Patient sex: M
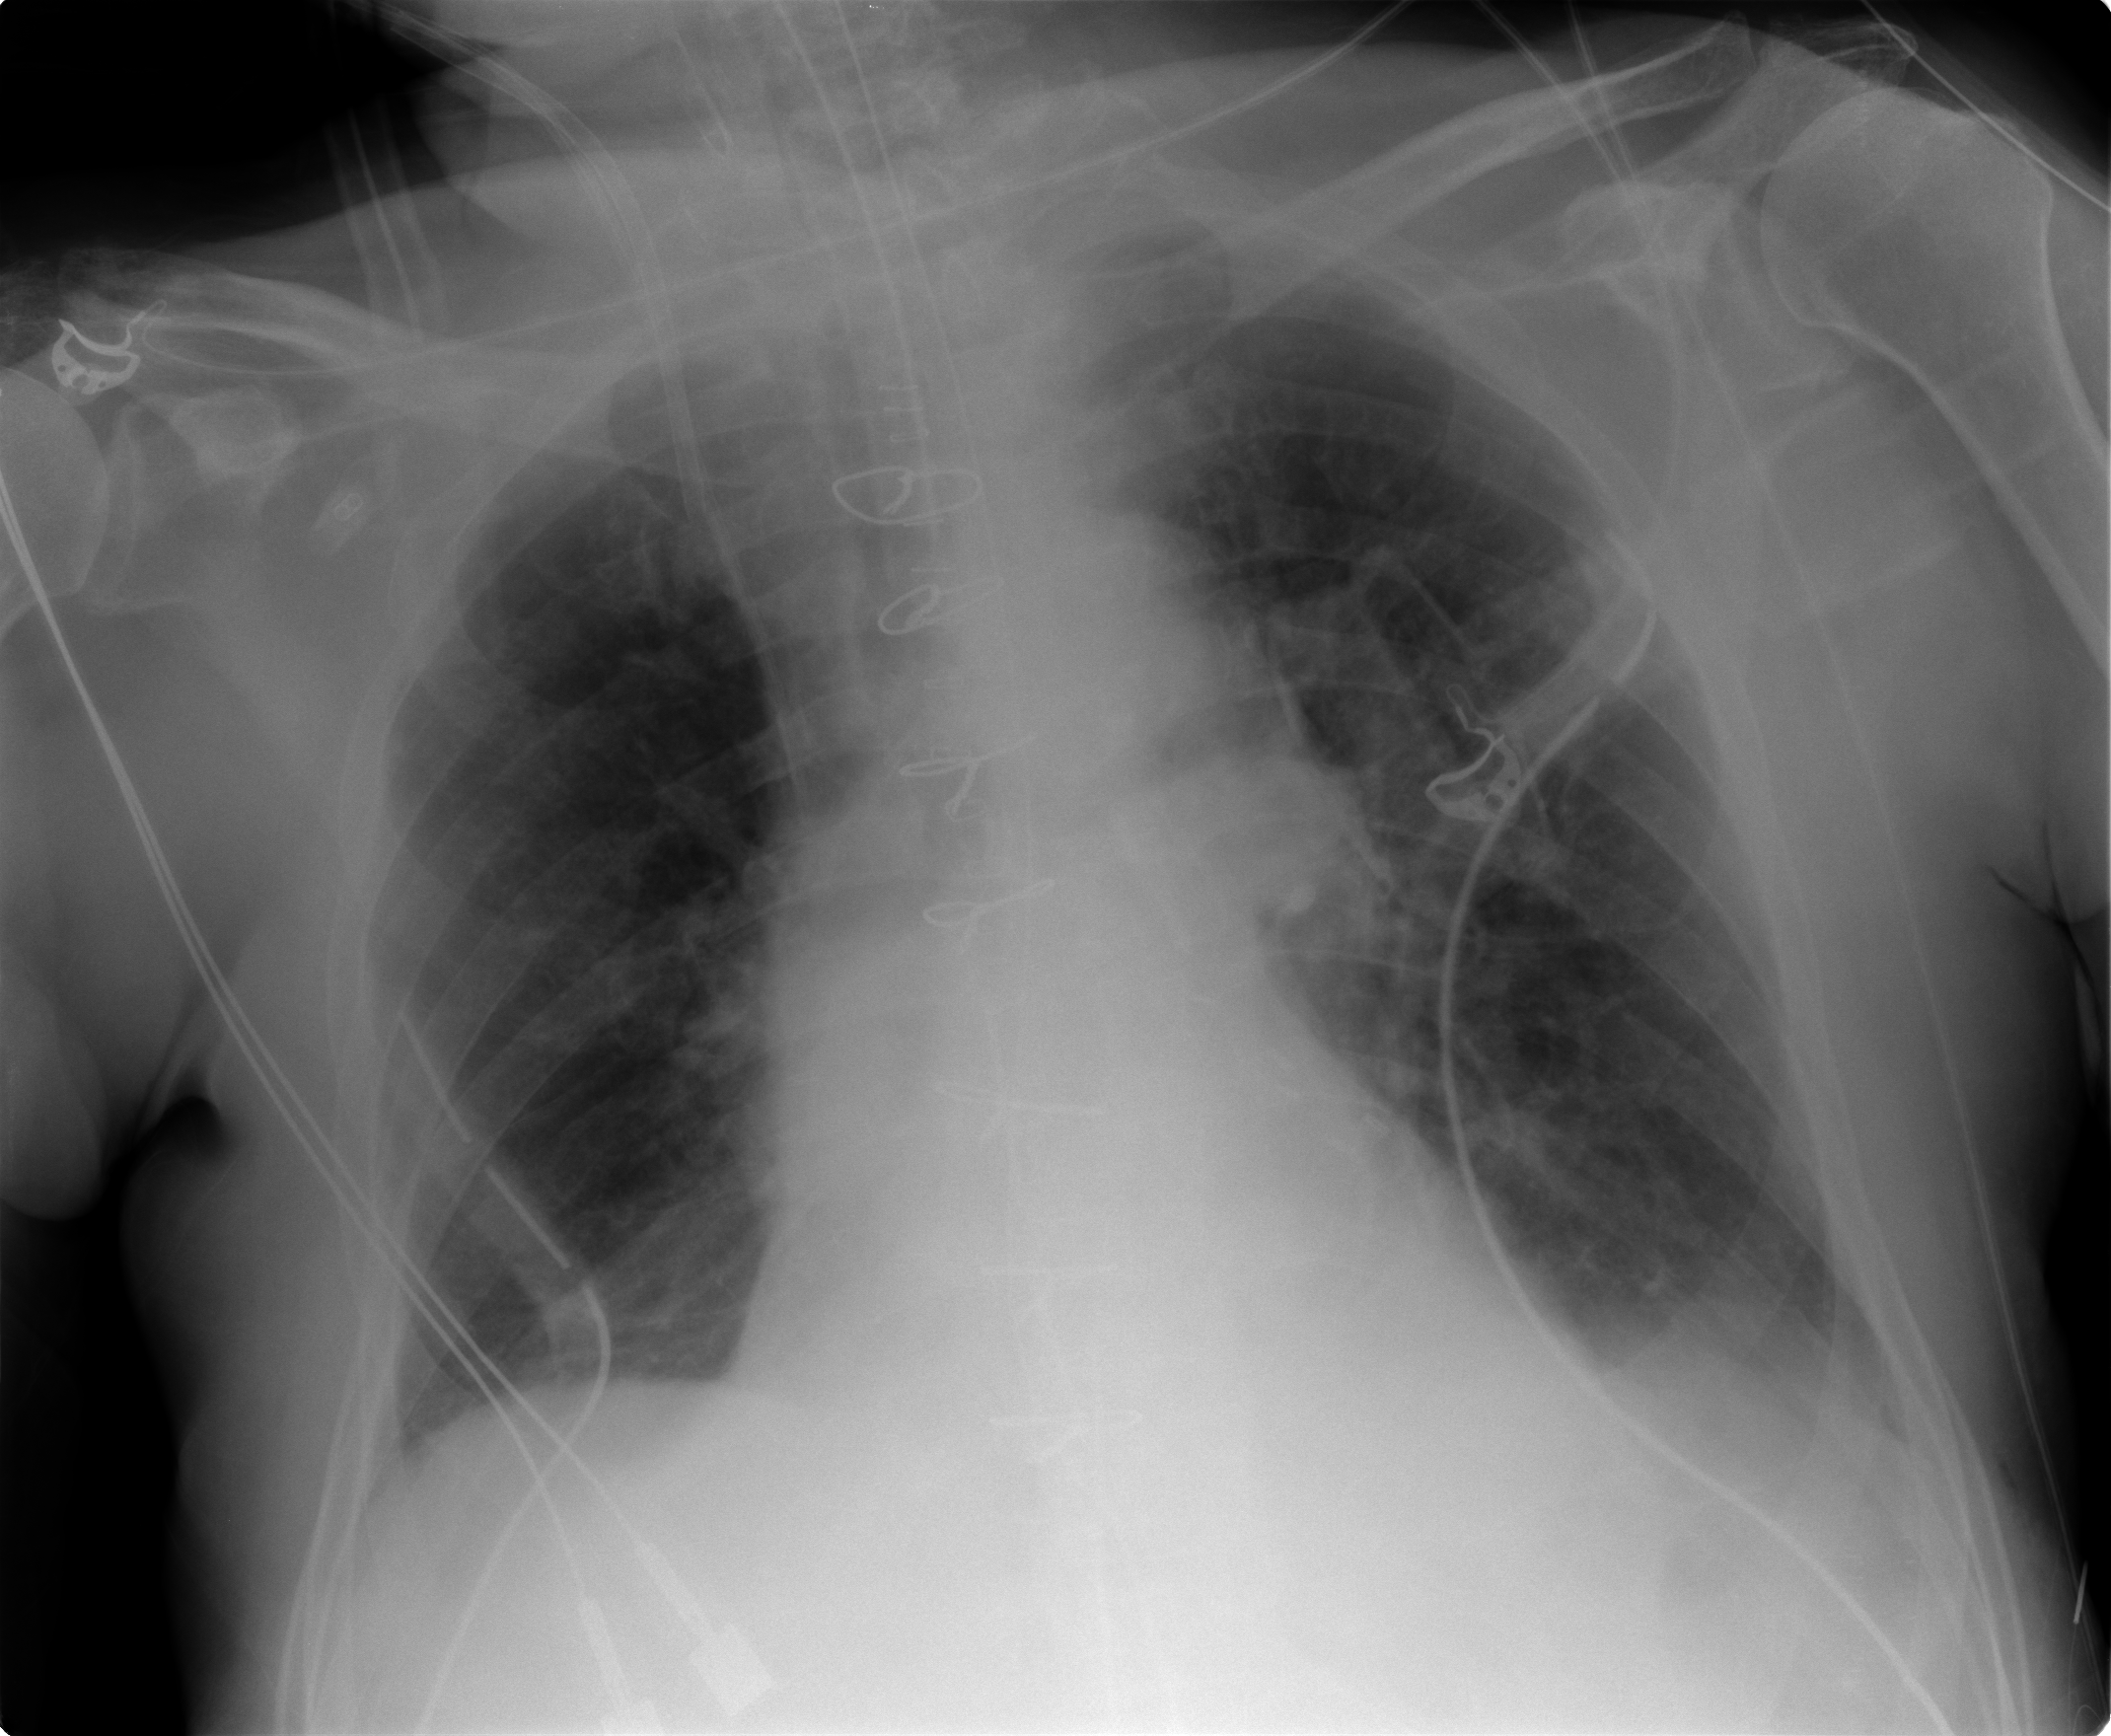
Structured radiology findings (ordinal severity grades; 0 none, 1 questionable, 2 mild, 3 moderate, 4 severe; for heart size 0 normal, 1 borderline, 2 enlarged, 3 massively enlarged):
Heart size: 0
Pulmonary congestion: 0
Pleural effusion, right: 0
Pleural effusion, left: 0
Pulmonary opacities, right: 0
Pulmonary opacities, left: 0
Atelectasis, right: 2
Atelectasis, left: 0